Interaction volume radius: 5 \u00c5
Interaction volume height: 20 \u00c5
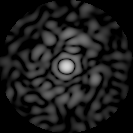
Disorder parameter: 0.8815